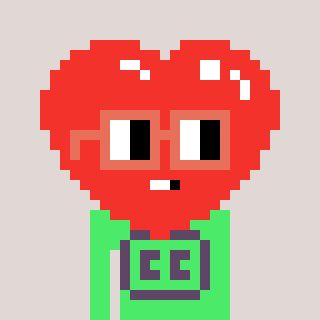
a pixel art character with square orange glasses, a heart-shaped head and a teal-colored body on a warm background